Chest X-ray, PA view. Patient: 51 years old, sex F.
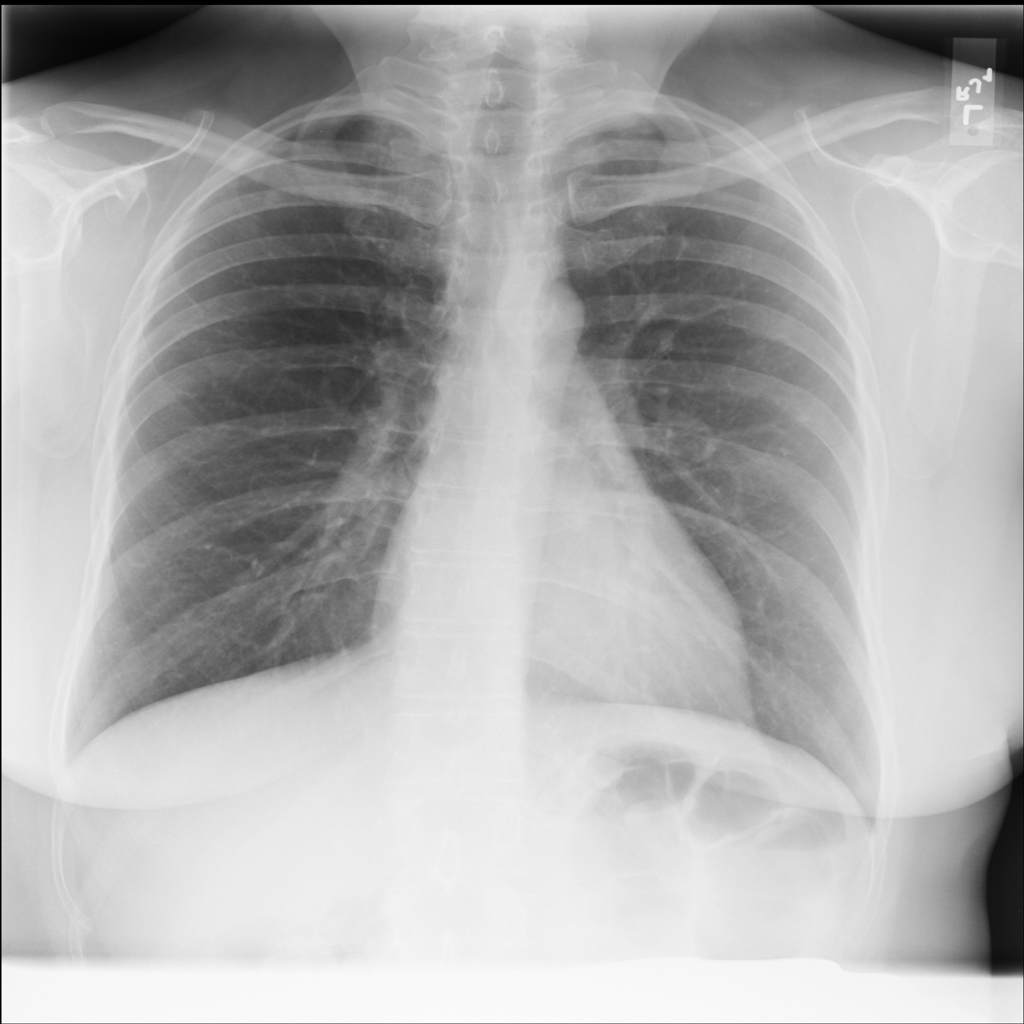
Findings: No Finding